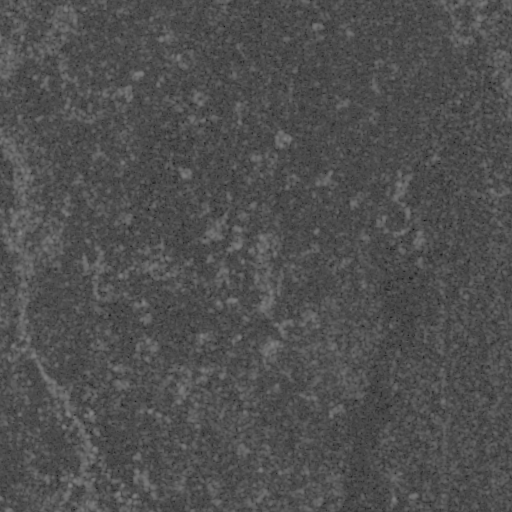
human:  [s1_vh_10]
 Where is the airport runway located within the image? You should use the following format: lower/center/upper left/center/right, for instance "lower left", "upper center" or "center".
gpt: The airport runway is located in the lower right of the image.
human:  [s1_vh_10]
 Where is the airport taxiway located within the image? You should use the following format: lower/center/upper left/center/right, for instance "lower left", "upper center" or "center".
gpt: The airport taxiway is located in the lower right of the image.
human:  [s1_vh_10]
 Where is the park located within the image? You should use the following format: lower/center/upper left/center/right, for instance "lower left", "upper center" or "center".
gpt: There is no park in the image.

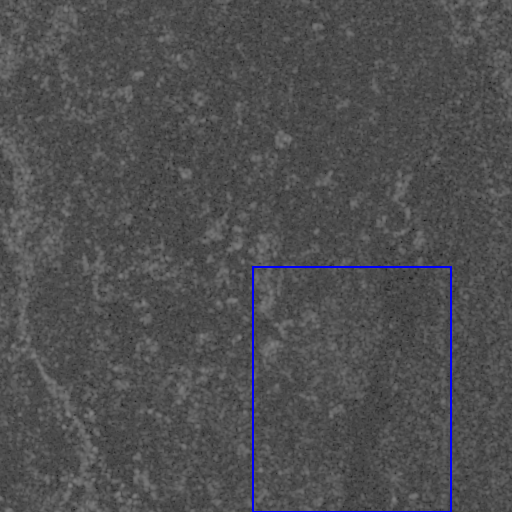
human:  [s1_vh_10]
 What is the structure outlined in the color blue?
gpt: The structure outlined in blue is an airport.
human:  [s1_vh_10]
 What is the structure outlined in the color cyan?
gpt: There is no cyan outline.